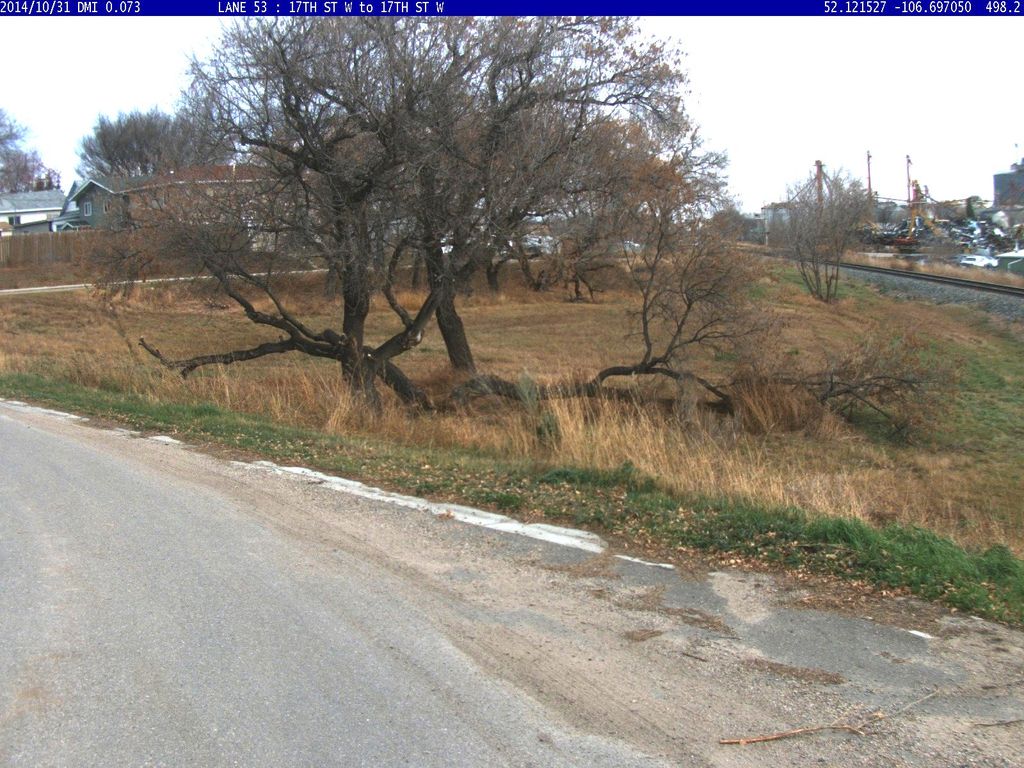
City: saskatoon